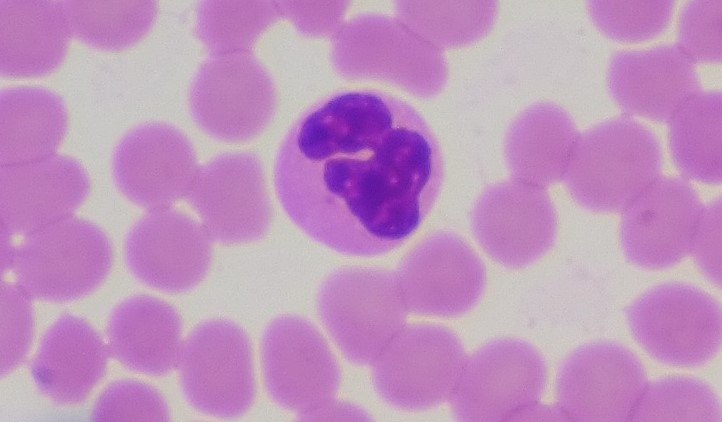
White blood cell type: Monocyte